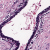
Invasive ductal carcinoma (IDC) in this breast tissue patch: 0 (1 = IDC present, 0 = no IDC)